Question: I'm using etc. for my website.
Now at one place I want user to be able to enter multiple email ids into a HTML textfield. It should happen like facebook privacy setting. Following is the screenshot of what I expect to achieve.

From the above image I want the text field to behave like from the "Don't share this with" section. The only difference is here names are getting displayed and I want to add email ids. No auto populate functionality is needed like Facebook.
When user will submit the form then the comma separated list of entered email ids should be sent to the respective method.
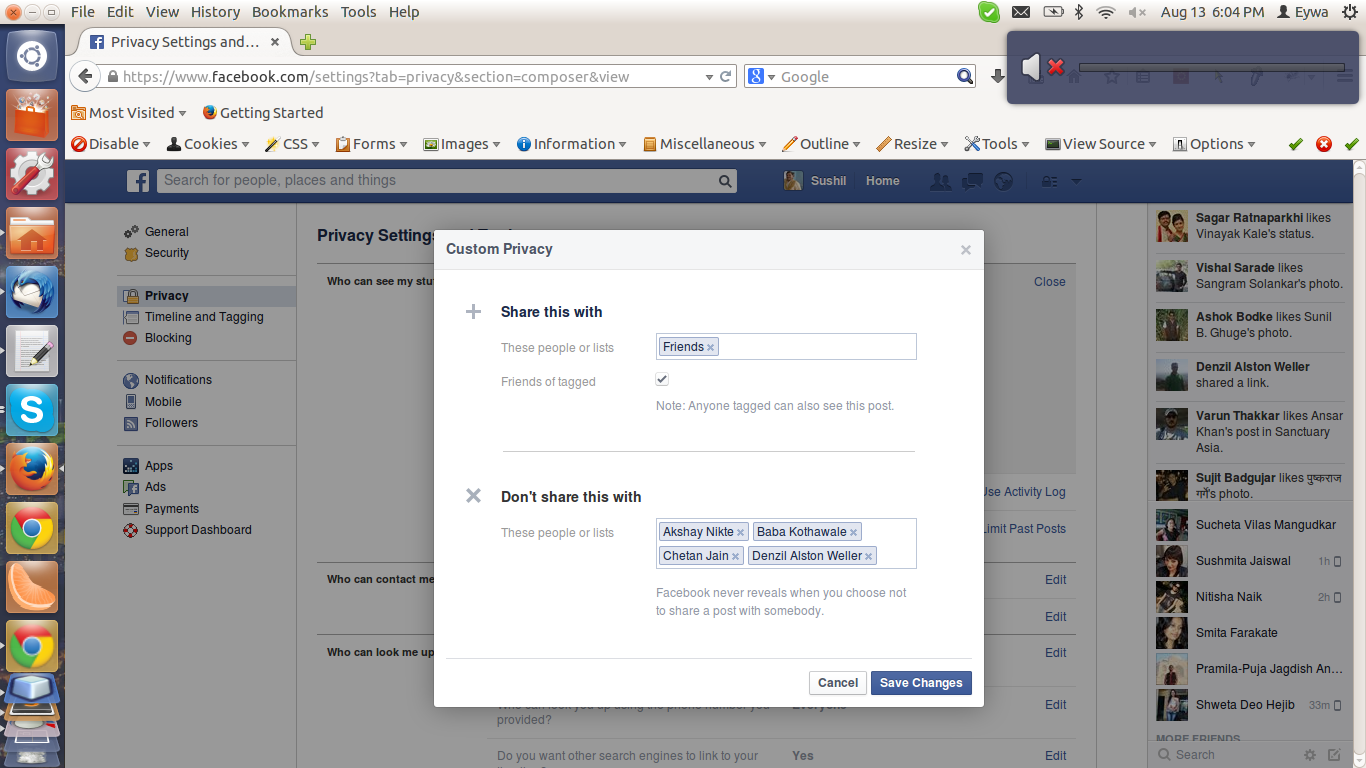
Answer: I think one of those libraries will help you:
- <URL>